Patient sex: M
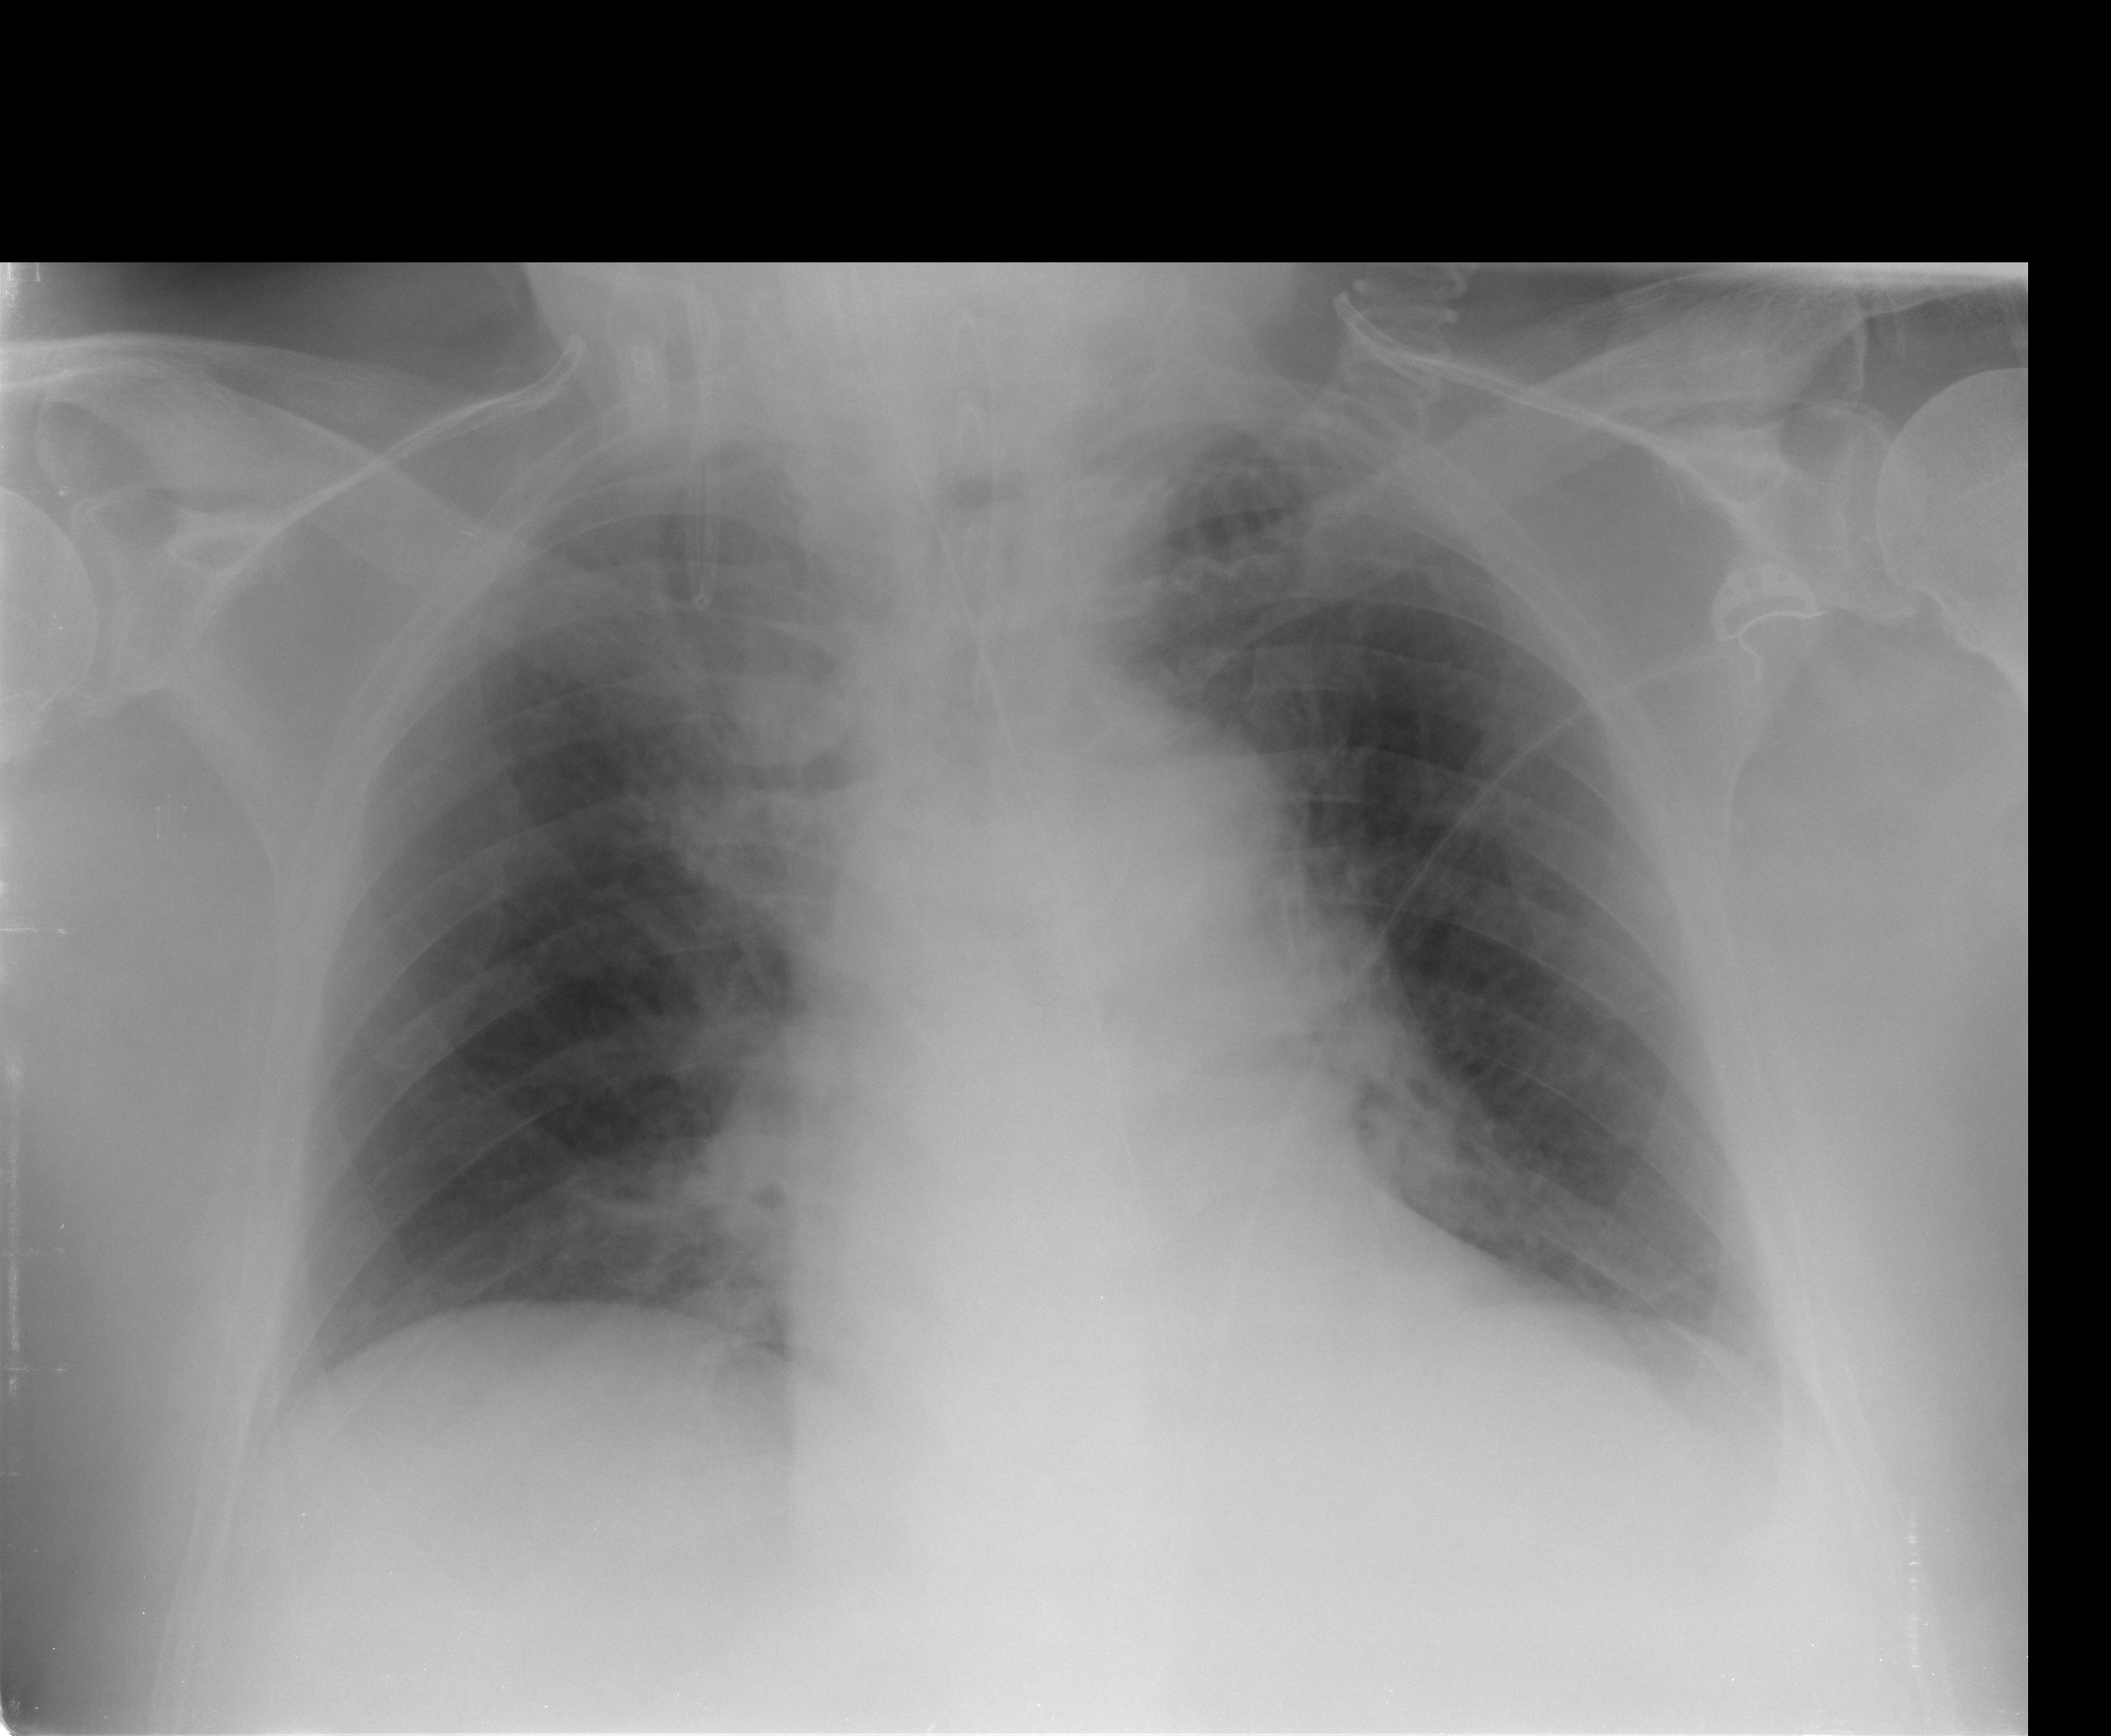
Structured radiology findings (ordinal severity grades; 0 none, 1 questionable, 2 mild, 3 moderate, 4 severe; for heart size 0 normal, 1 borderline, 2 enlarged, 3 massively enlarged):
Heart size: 2
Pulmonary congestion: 2
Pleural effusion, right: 0
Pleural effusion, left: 0
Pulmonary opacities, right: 0
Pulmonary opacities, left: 0
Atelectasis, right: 0
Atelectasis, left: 0